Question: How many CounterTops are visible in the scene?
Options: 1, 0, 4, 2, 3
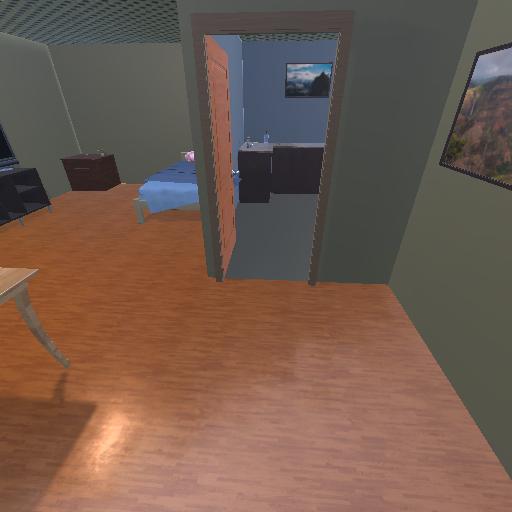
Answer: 1